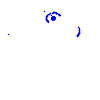
Particle: electron